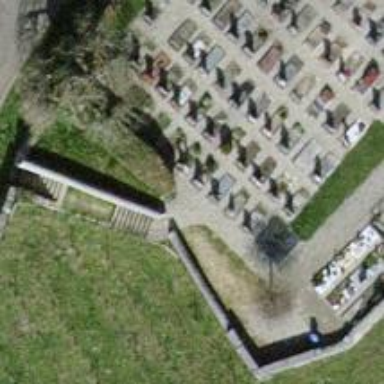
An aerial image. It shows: Retaining wall.